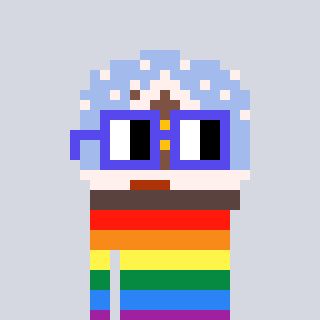
a pixel art character with square blue glasses, a snow globe-shaped head and a bege-colored body on a cool background